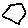
Label: hexagon